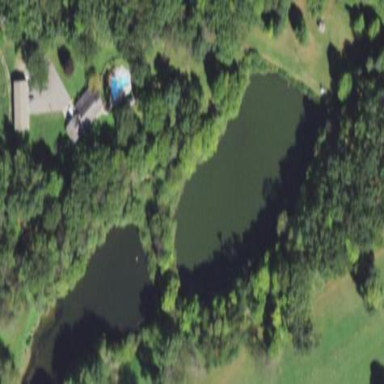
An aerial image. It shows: Natural pond.